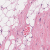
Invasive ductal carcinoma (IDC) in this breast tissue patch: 1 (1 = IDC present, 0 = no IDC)